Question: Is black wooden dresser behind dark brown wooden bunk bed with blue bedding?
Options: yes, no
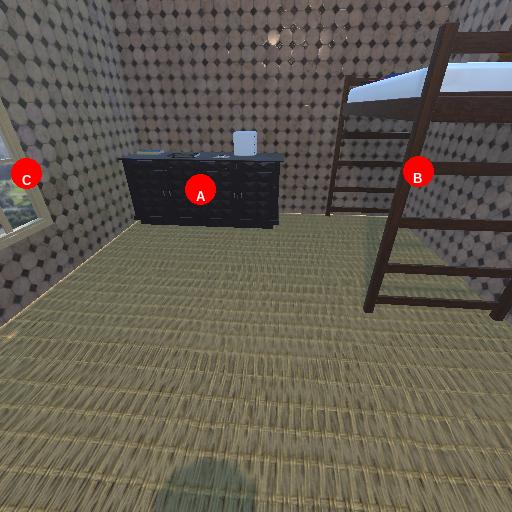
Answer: yes